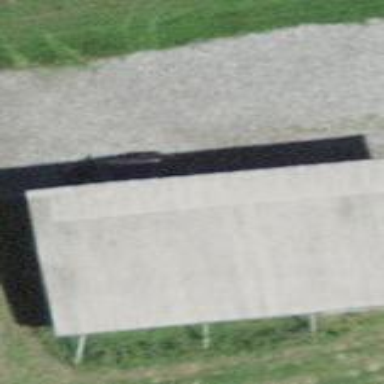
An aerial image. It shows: View of roof of building.